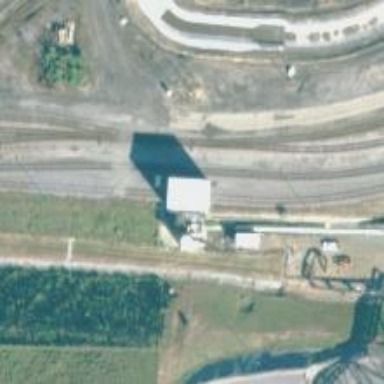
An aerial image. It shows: Railway spur service.